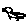
Label: bird